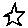
Label: star